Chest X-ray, PA view. Patient: 44 years old, sex F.
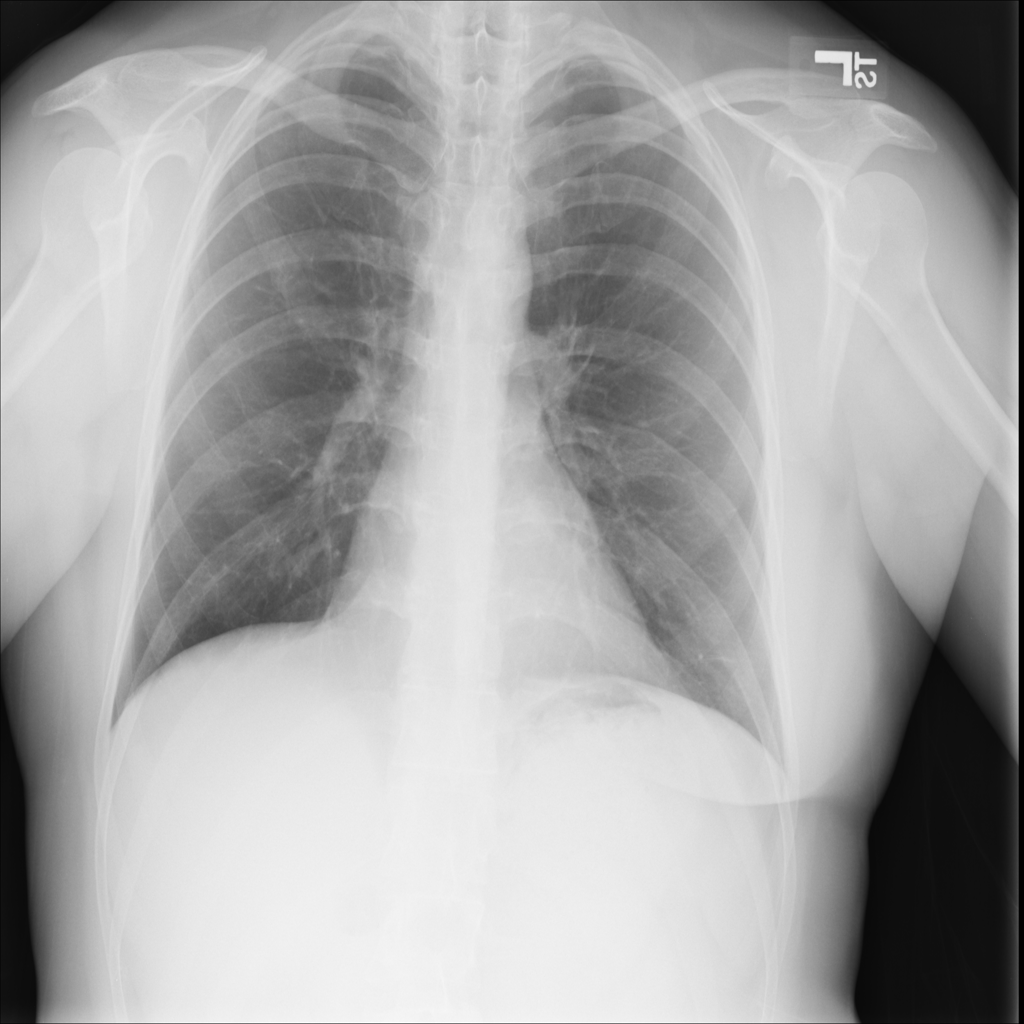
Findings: No Finding